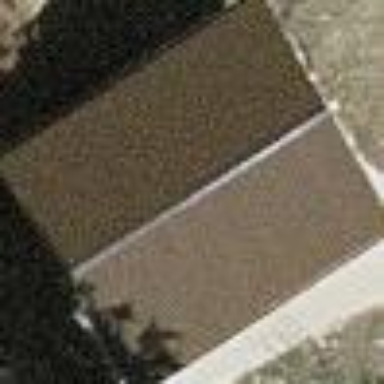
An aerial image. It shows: Lean-to shelter.